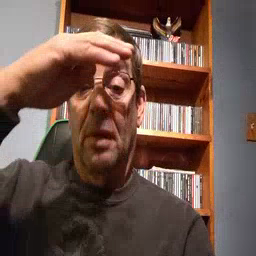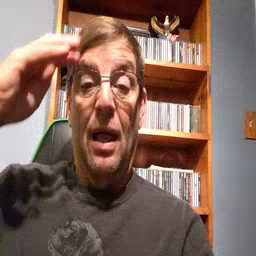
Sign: black